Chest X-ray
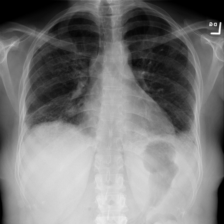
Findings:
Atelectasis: negative
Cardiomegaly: negative
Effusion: negative
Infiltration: negative
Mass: negative
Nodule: negative
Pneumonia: negative
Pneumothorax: negative
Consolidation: negative
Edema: negative
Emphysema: negative
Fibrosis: positive
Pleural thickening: negative
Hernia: negative